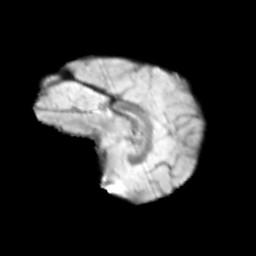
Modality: T2w
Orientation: sagittal
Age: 9
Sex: female
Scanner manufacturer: siemens
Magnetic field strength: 3 T
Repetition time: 3.8 s
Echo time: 0.07 s